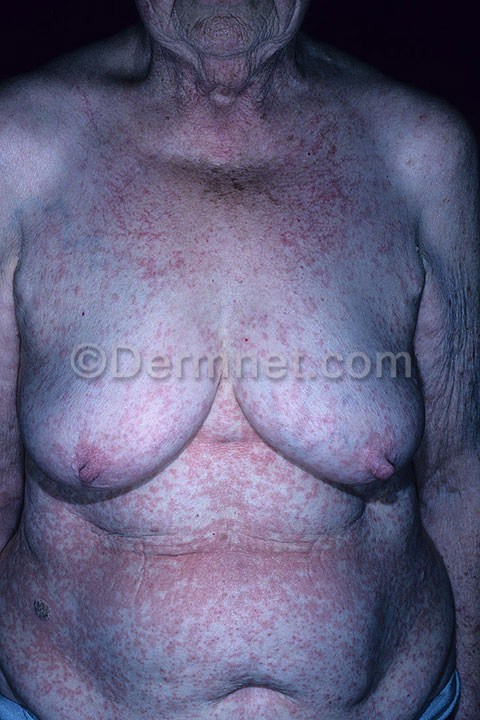
Disease: Exanthems and Drug Eruptions